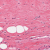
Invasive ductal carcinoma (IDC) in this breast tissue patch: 0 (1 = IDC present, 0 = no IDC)